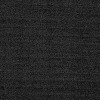
Atmospheric dust classification: dusty